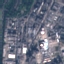
Land use / land cover: Industrial